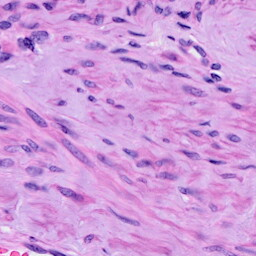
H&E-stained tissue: Cervix